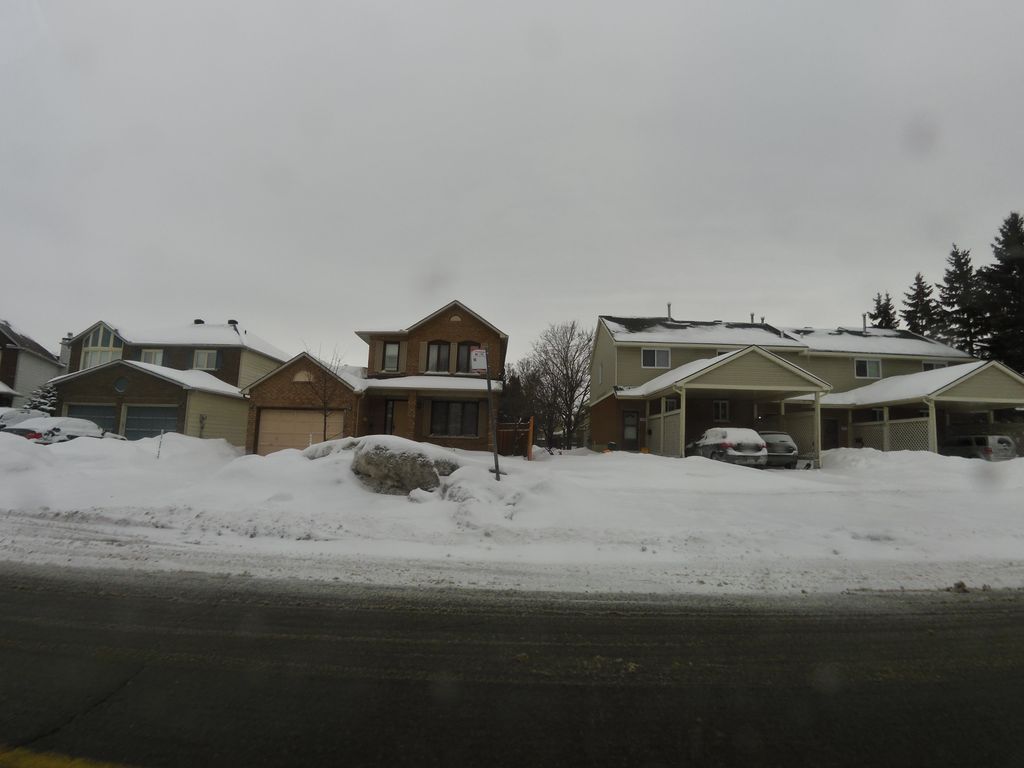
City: ottawa-gatineau